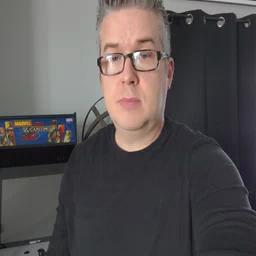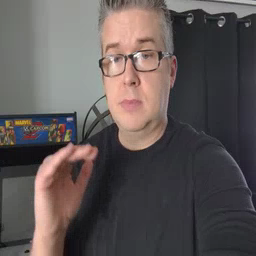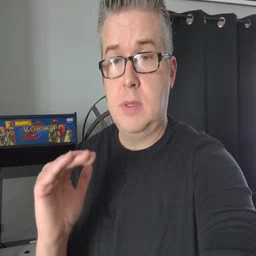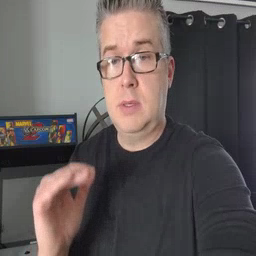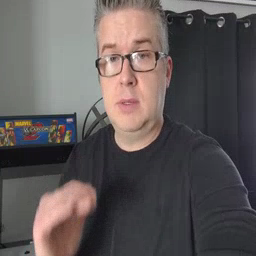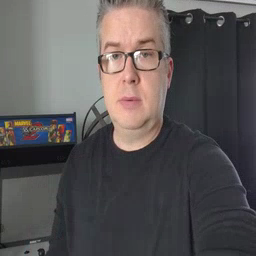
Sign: child